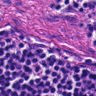
Metastatic tissue present: yes